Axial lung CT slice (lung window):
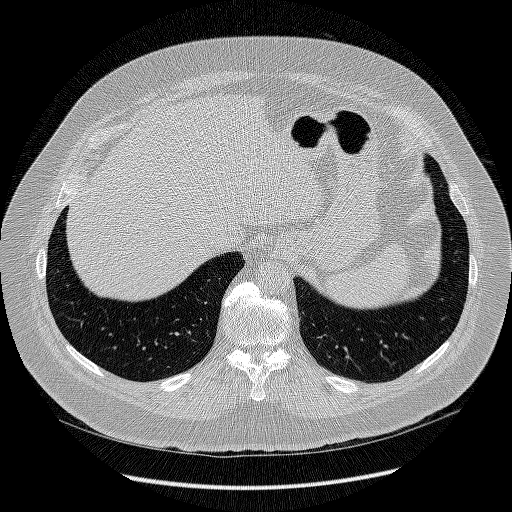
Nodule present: no